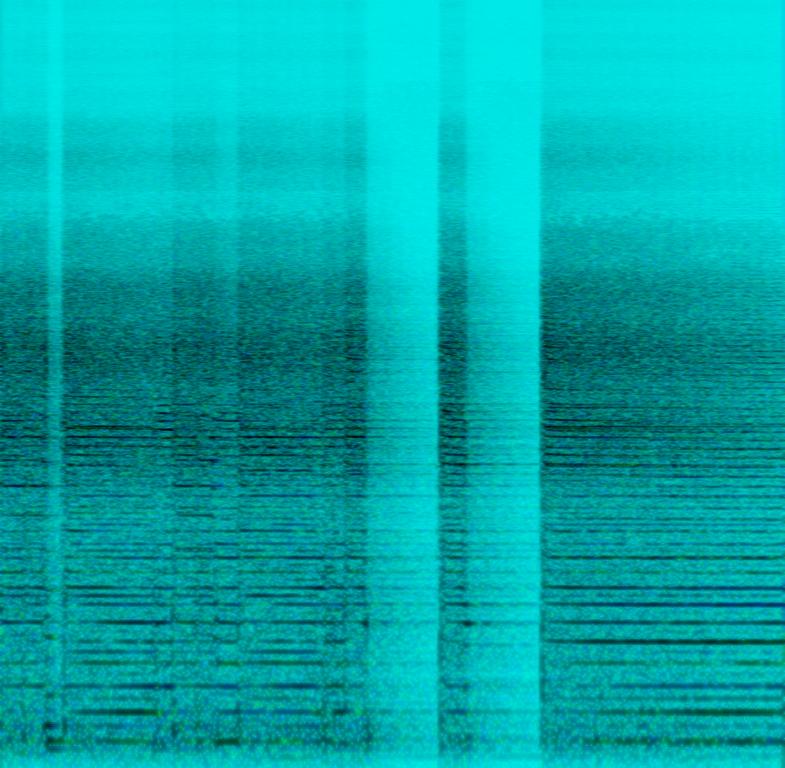
This is an instrumental version of a heavy metal piece. There is a distorted electric guitar and a bass guitar playing the main tune while another distorted electric guitar is playing a medium-to-high pitch solo. The acoustic drums are playing a medium tempo heavy metal beat. It is a hard-hitting piece. This piece can be used in the soundtrack of an action-filled video game. It could also be playing in the background of a rock/metal bar.